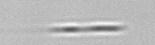
Label: Leptocylindrus